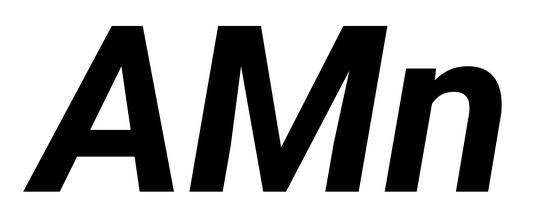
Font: Roboto-Italic_Bold_Italic